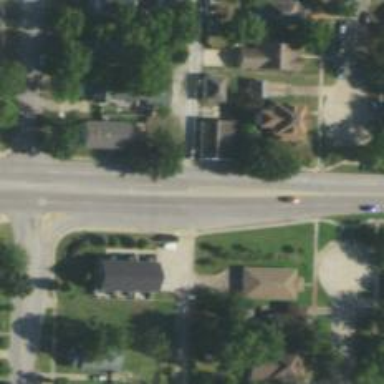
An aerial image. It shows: Alley classified as service road.